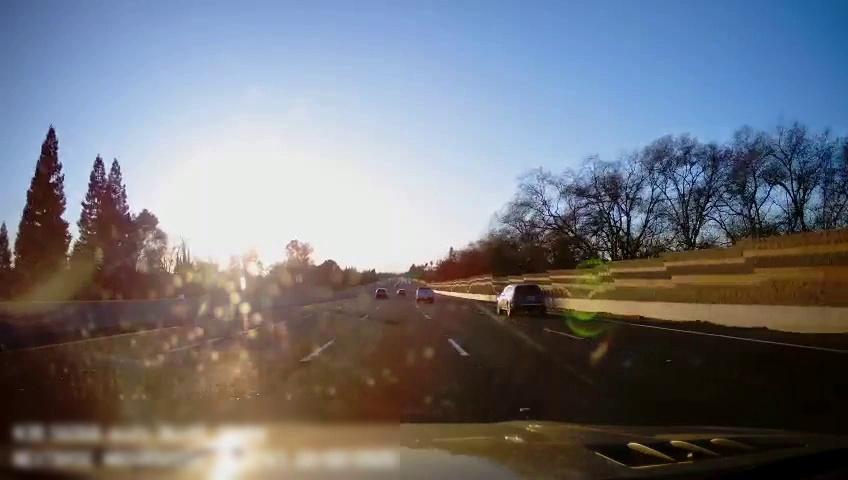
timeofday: Day
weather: Sunny
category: Drivable Space
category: Vehicles | Truck
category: Vehicles | SUV
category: Vehicles | SUV
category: Lanes | Alternate Lane
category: Lanes | Alternate Lane
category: Lanes | Current Lane
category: Lanes | Current Lane
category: Lanes | Alternate Lane
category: Lanes | Alternate Lane